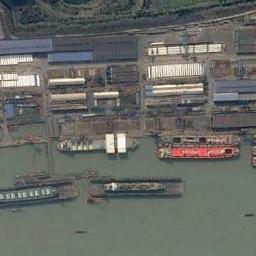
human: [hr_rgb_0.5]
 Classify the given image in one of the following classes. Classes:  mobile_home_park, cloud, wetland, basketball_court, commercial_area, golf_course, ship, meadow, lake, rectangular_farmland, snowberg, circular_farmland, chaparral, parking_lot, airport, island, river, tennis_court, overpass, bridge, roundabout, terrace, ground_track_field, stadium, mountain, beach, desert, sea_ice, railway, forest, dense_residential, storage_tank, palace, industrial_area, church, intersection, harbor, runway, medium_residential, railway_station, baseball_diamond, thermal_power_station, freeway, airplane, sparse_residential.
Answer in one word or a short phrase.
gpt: ship